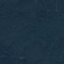
Land use / land cover class: Forest